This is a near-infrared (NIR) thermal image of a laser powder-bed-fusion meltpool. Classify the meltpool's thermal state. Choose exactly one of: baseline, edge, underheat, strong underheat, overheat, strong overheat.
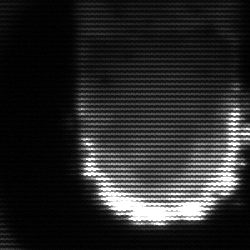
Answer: baseline